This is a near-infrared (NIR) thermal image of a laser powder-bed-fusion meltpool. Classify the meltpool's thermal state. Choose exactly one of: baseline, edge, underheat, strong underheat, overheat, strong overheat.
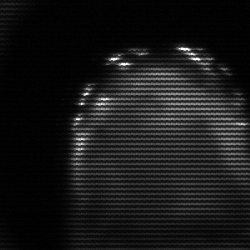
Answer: edge